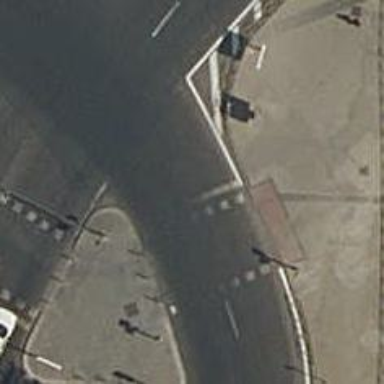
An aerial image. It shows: Road with traffic signals at the crossing.